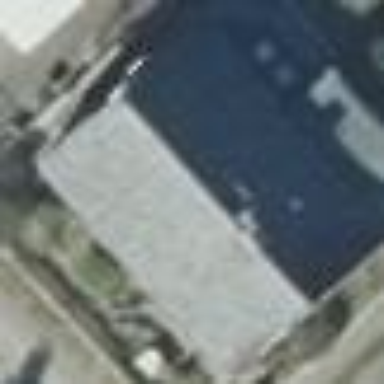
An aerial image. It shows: Building with gabled roof oriented along with dark grey color.